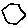
Label: hexagon